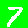
Digit: 7